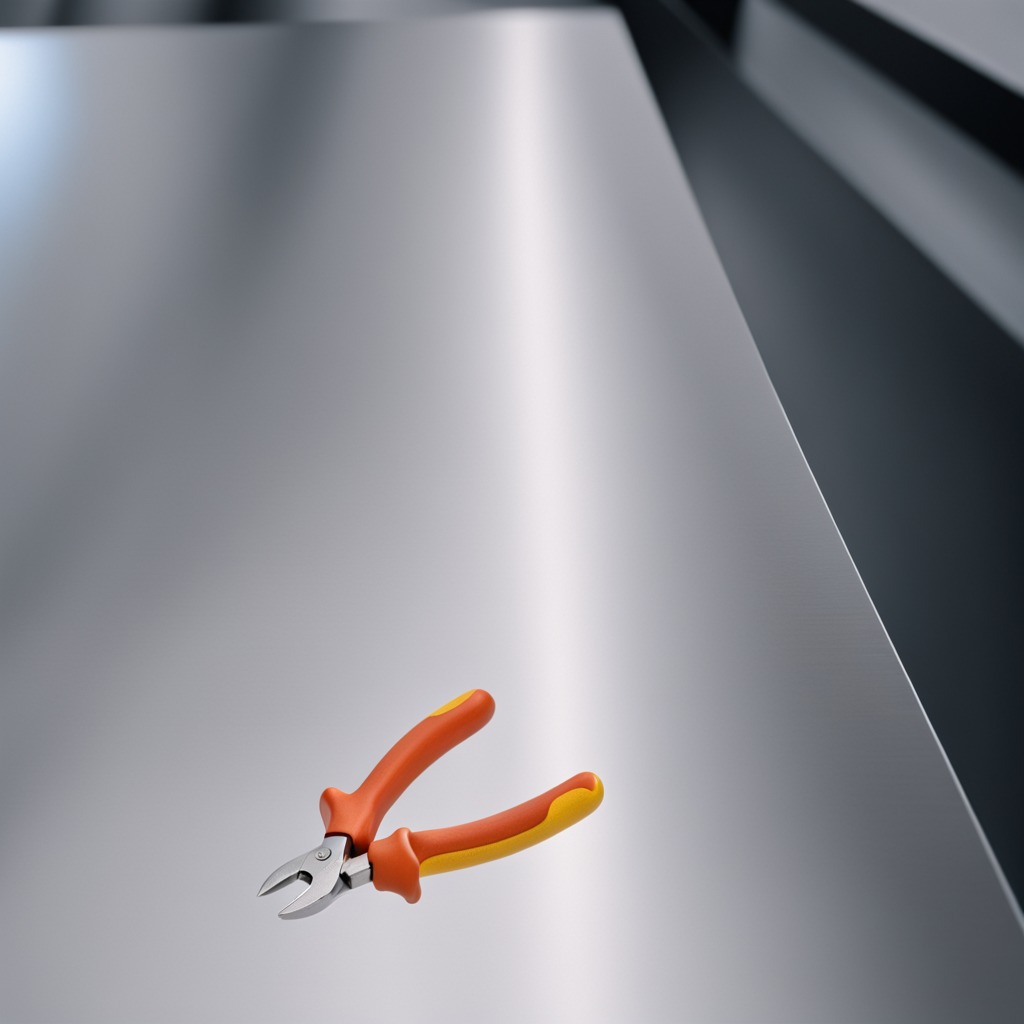
A plier is lying on a stainless steel table in a high-end prototyping lab.